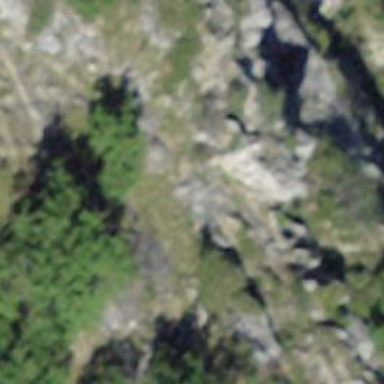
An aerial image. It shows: Cliff in nature.